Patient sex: M
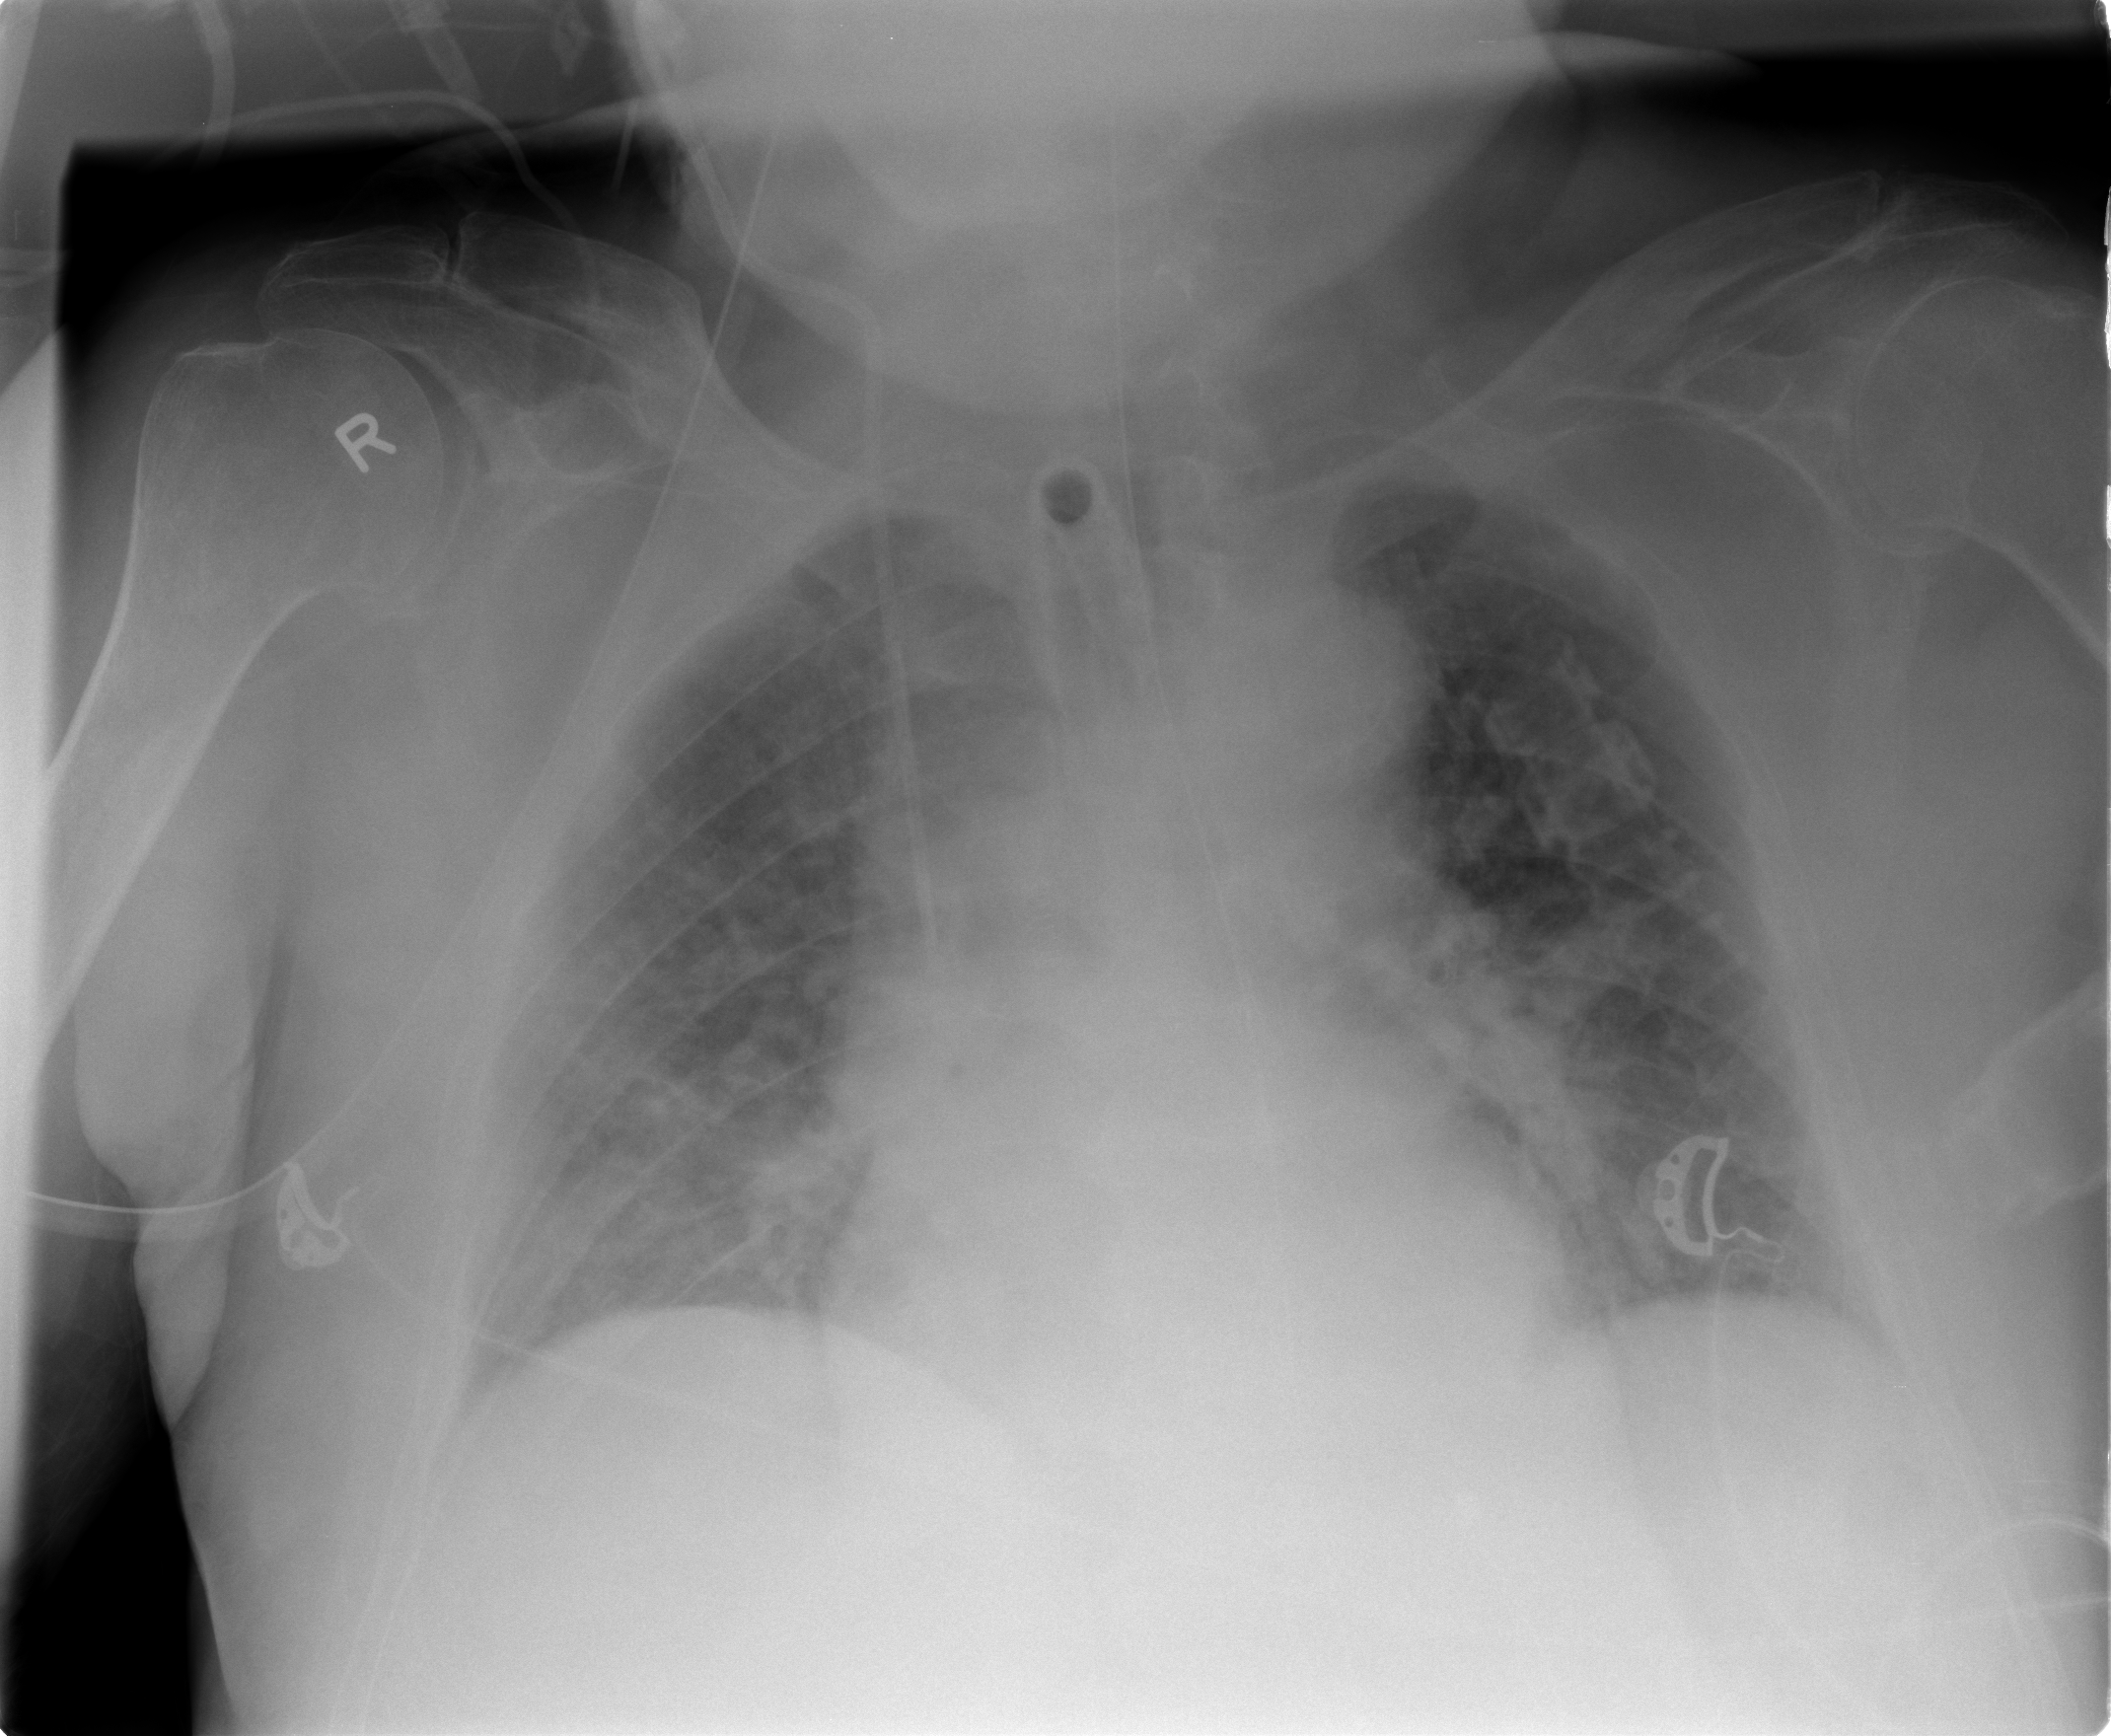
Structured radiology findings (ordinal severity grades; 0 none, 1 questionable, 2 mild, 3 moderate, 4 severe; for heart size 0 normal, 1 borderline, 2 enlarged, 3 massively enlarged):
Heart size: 0
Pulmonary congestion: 3
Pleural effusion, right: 1
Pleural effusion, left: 1
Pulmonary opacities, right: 2
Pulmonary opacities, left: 2
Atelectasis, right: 2
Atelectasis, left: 2